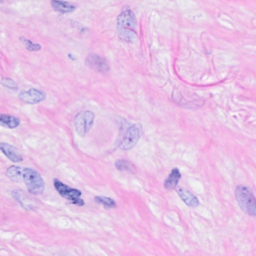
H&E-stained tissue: Breast